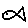
Label: fish